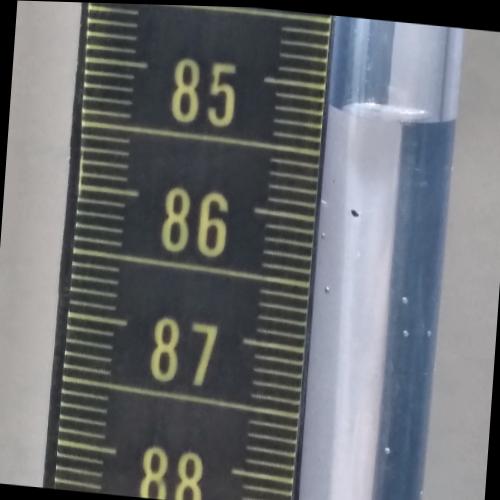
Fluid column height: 85.2 cm